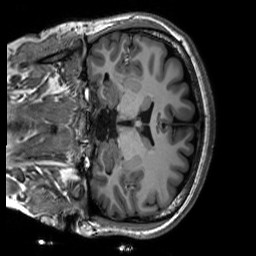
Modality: T1w
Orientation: coronal
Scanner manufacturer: siemens
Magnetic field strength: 3 T
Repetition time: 2.3 s
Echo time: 0.00302 s